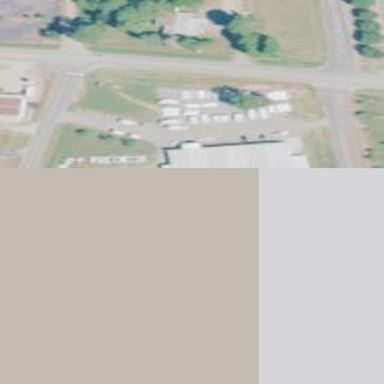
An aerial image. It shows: Industrial building.